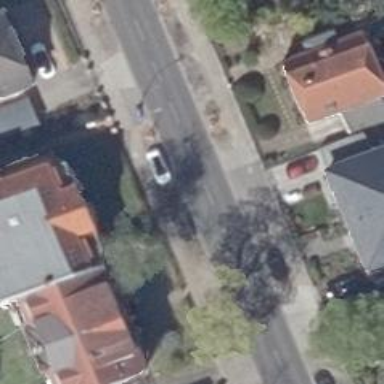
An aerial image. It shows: Avenue lined with broadleaved deciduous trees.